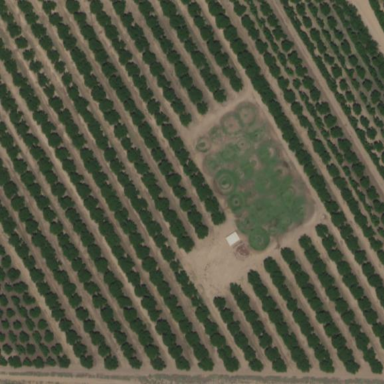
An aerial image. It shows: Orchard.